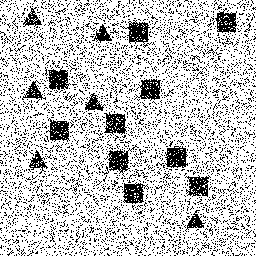
Squares: 10
Triangles: 6
Stars: 0
Total shapes: 16